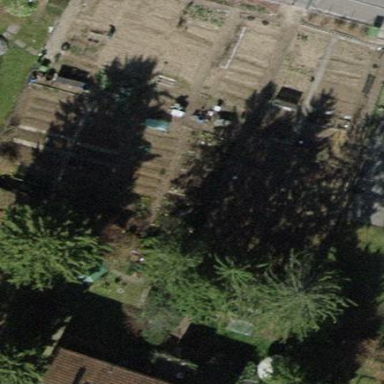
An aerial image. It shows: Allotments area.